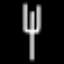
Label: fork